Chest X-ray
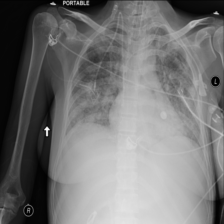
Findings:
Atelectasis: negative
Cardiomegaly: negative
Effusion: negative
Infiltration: negative
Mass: negative
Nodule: negative
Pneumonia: negative
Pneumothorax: negative
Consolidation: negative
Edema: positive
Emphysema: negative
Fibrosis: negative
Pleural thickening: negative
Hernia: negative